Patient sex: M
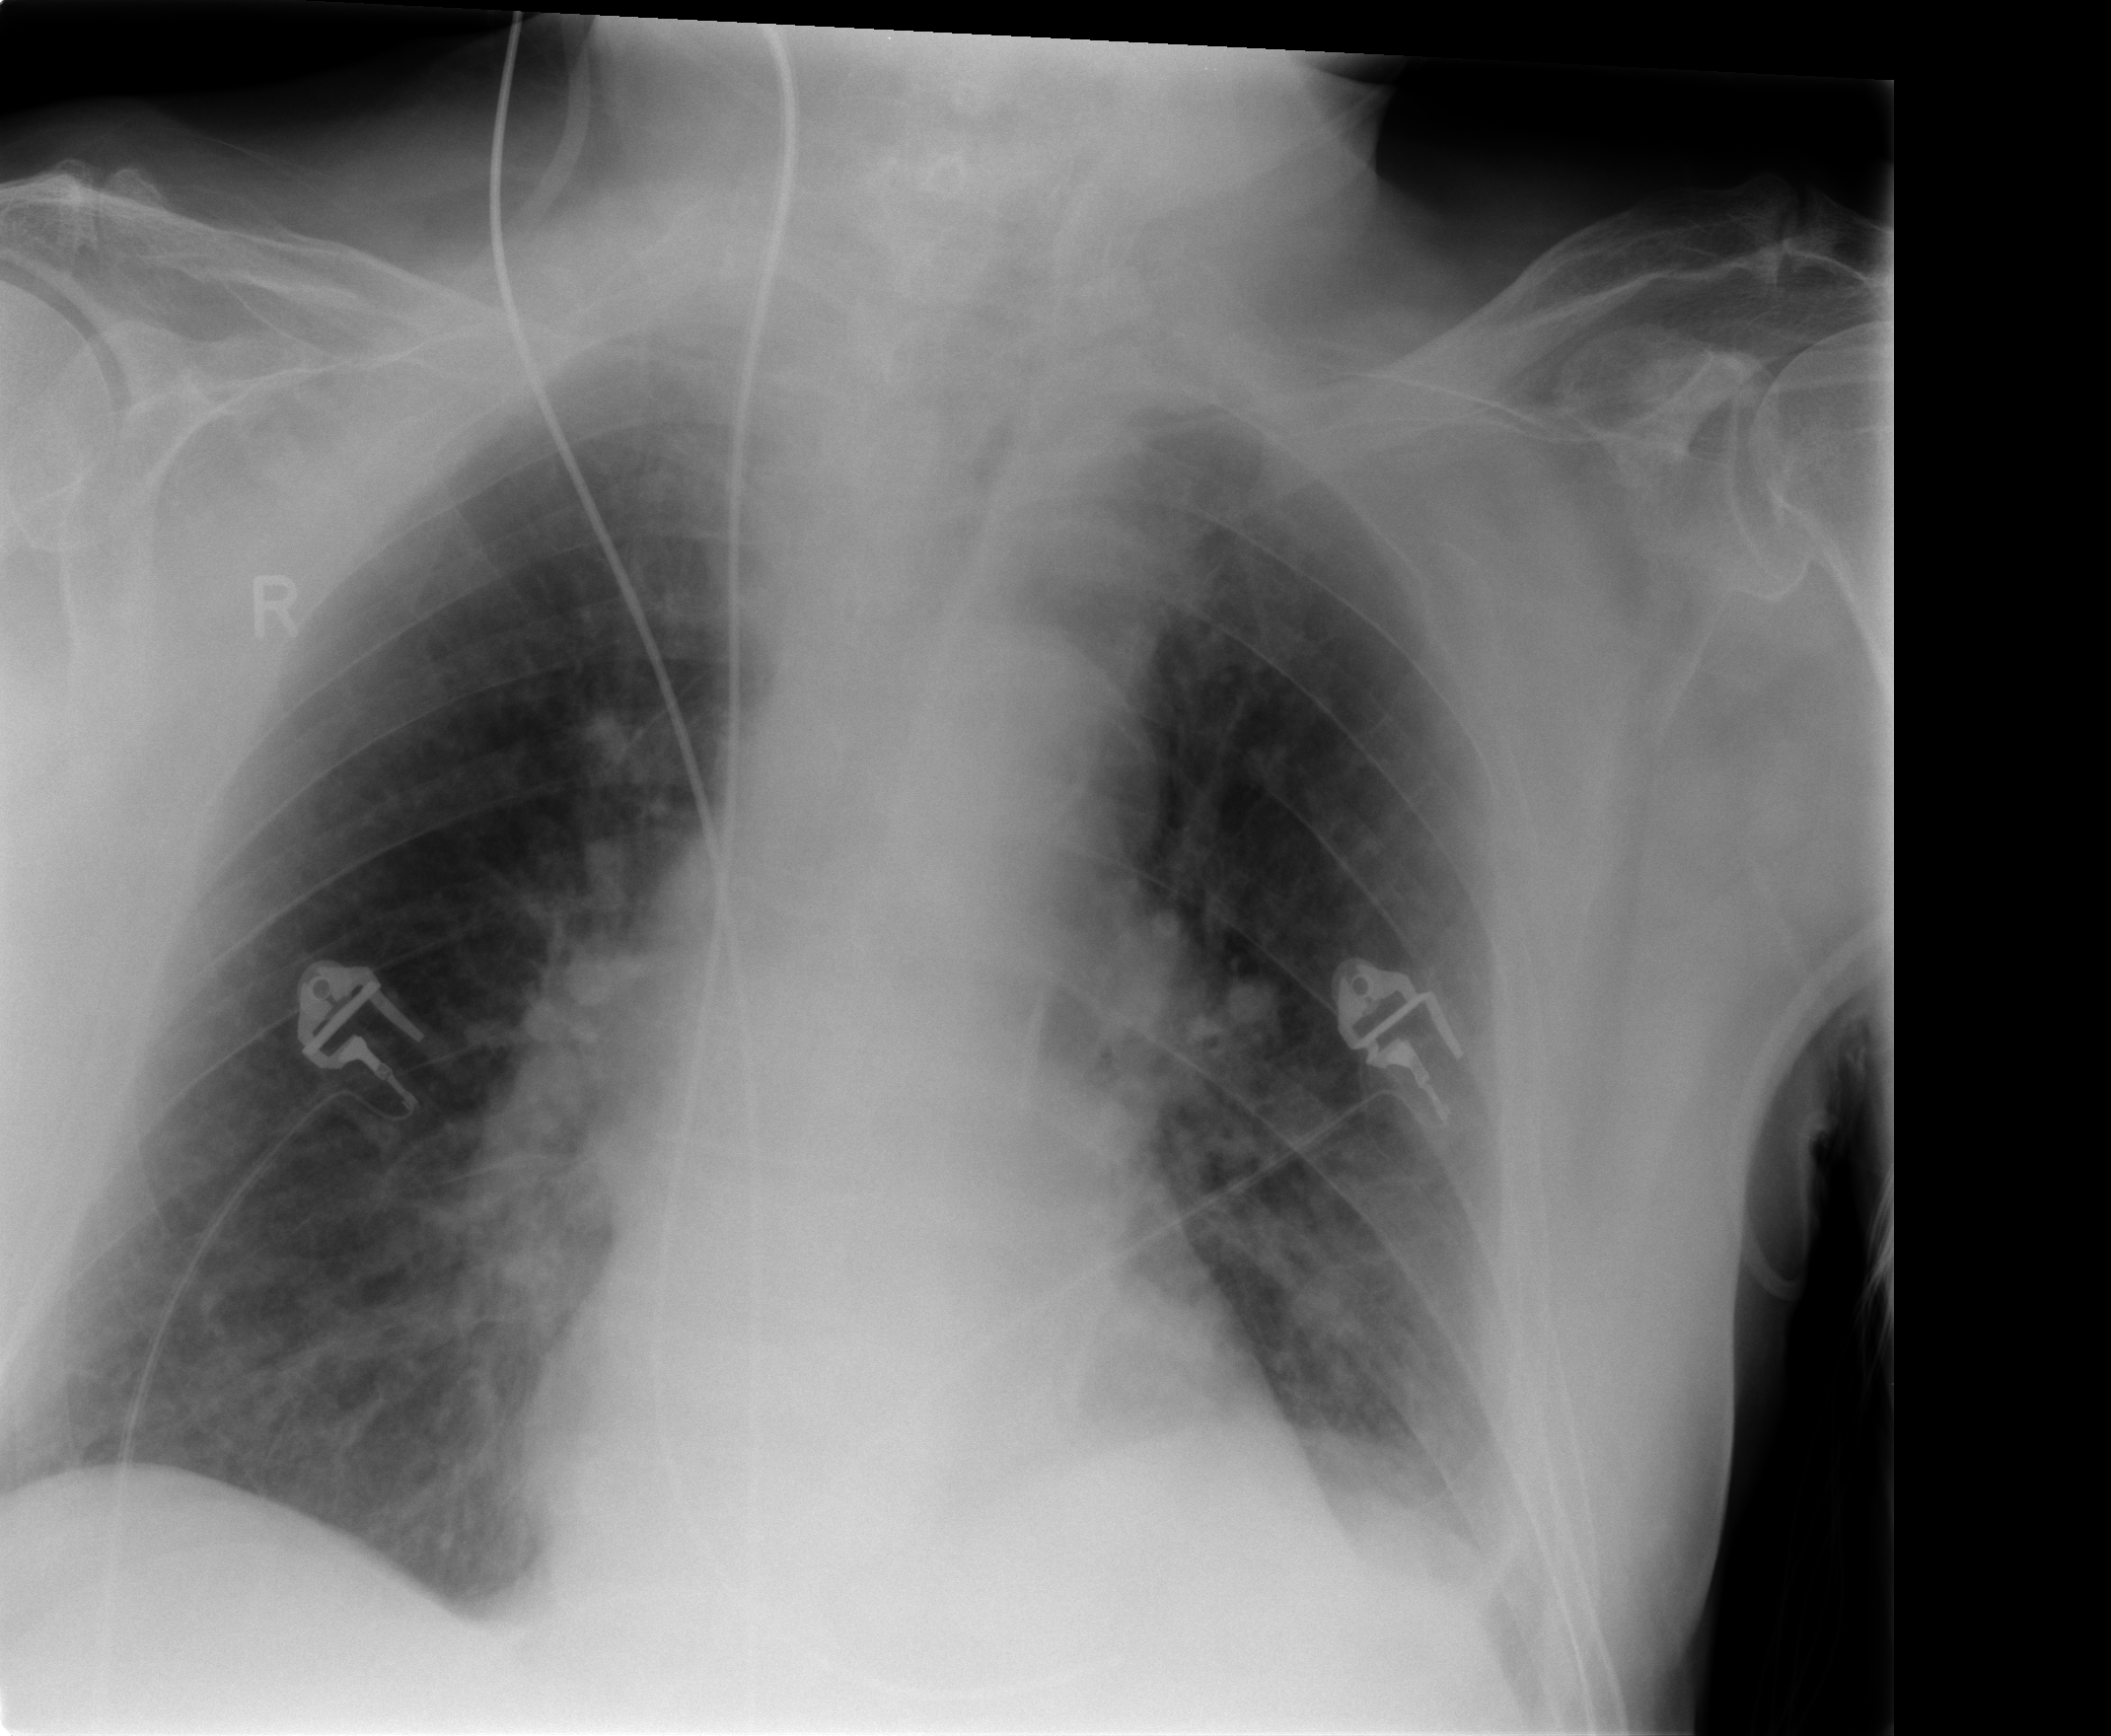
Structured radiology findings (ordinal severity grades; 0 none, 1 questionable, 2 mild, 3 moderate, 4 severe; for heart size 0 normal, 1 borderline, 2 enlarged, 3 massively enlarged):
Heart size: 0
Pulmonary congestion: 2
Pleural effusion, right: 0
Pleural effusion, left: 2
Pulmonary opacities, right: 0
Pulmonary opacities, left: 2
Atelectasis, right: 0
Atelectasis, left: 2